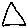
Label: triangle